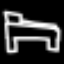
Label: bed